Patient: sex M, age 61
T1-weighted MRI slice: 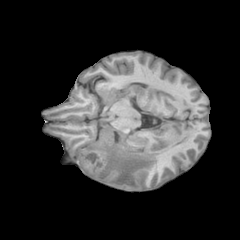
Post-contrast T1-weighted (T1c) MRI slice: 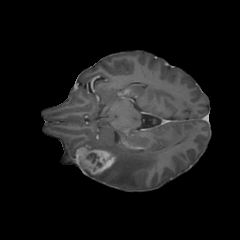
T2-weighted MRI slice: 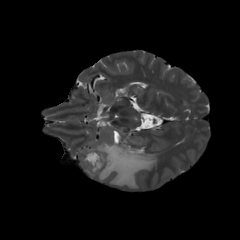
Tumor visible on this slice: yes
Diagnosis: Glioblastoma, IDH-wildtype
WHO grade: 4